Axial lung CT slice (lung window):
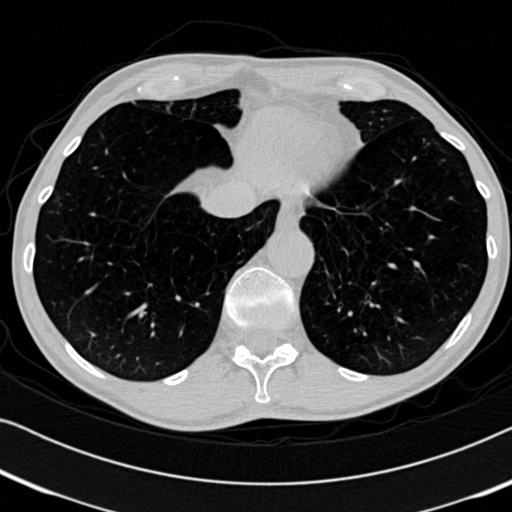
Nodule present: no